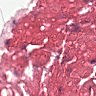
Metastatic tissue present: no